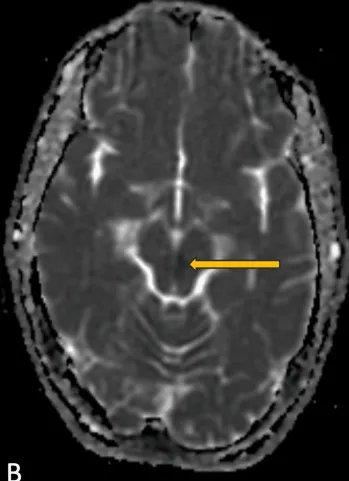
MRI Brain; DWI and ADC images. And corresponding loss of signals on ADC image.
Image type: radiology (mri)